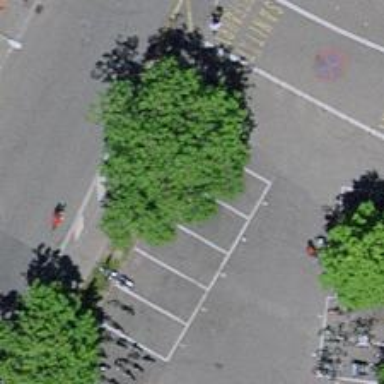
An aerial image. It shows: Bicycle rental facility.